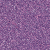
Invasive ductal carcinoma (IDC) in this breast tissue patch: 1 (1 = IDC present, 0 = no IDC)